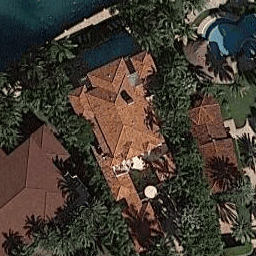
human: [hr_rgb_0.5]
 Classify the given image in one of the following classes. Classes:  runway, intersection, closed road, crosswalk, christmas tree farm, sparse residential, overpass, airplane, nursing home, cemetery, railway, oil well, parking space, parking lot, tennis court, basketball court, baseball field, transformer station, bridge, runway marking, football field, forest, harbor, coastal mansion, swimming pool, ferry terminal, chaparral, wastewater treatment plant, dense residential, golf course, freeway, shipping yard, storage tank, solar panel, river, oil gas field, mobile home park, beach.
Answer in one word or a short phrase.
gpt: coastal mansion